Question: Here is how I want it to look:

I realize this is an ugly mockup and obviously when I do it for real the proportions will look better, but I am wondering how you would go about doing this with CSS.
fiddle is here <URL>
'''
<div class="header">
</div>
.header {
position: fixed;
top: 0;
left: 0;
width: 100%;
background: #000;
z-index: 10000;
height: 110px;
overflow: hidden;
}
'''
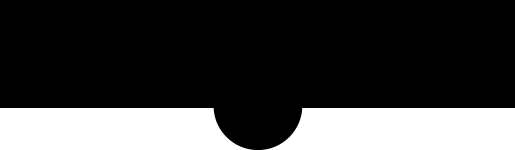
Answer: Use the ':after' pseudo element:
'''
.header:after {
content: '';
position: absolute;
background: black;
width: 50px;
height: 50px;
z-index: 1;
border-radius: 50%; /* Makes the element circular */
bottom: -25px;
left: 50%;
margin-left: -25px;
}
'''
For this solution, 'overflow: hidden;' has been removed from the '.header' CSS.
Here's a fiddle: <URL>
Here's another approach, that doesn't rely on the width of the semicircle to center it properly:
'''
.header:after {
content: '';
position: relative;
top: 100%;
display: block;
margin: 0 auto;
background: red;
width: 50px;
height: 25px;
border-radius: 0 0 50px 50px;
}
'''
The fiddle (semicircle red for the sake of clarity): <URL>
More on ':before' and ':after': <URL>